Question: I have implemented a code using Type Script and Angular Js and used http.put and passing some data to my web API than get the response from my Web API and fill it into the grid.
But now the problem is i am getting error of 405 Method Not Allowed I tried to make some changes in IIS as by allowing all verbs but if i made the changes and press ok it will not load my application and give HTTP Error 500.19 - Internal Server Error.
I have tried to make changes in my web config as well but still same problem.
I have shown you my TypeScript + Angular Js Controller:-
'''
var customerapp = angular.module('CustomerSearch');
module CustomerSearch.controllers
{
export class CustomerCtrl {
static $inject = ['$scope', '$http', '$templateCache'];
debugger;
constructor(protected $scope: ICustomerScope,
protected $http: ng.IHttpService,
protected $templateCache: ng.ITemplateCacheService) {
$scope.search = this.search;
console.log(angular.element($scope).scope());
}
public search = (search: any) => {
debugger;
var Search = {
ActId: search.txtAct,
checkActiveOnly: search.checkActiveOnly,
checkParentsOnly: search.checkParentsOnly,
listCustomerType: search.listCustomerType
};
this.$scope.customer = [];
this.$scope.ticket = [];
this.$scope.services = [];
this.$http.put('/API/Search/Search', Search).
success((data, status, headers, config) => {
debugger;
this.$scope.cust_File = data[0].customers;
this.$scope.ticket_file = data[0].tickets;
this.$scope.service_file = data[0].services;
}).
error((data, status) => {
debugger;
console.log("Request Failed");
alert(status);
});
}
}
var customerapp = angular.module("CustomerSearch", []);
customerapp.controller('CustomerCtrl', CustomerSearch.controllers.CustomerCtrl);
}
'''
Here is my Web APi:-
'''
[AllowAnonymous]
[HttpPut]
public HttpResponseMessage PutDoSearch(searchItem value)
{
//...Definations
}
'''

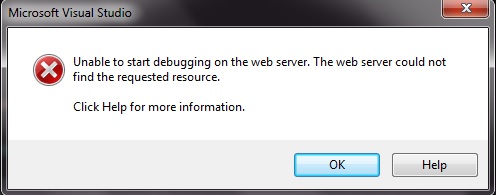
Answer: It is likely that WebDAV is enabled and is interfering with your request. If you aren't using it, you need to get it out of the way so you can use PUT requests for your Web API.
You should be able to do this using your 'web.config' file:
'''
<system.webServer>
/* ... */
<modules>
<remove name="WebDAVModule" />
</modules>
<handlers>
<remove name="WebDAV" />
</handlers>
<security>
<requestFiltering>
<verbs allowUnlisted="false">
<add verb="GET" allowed="true" />
<add verb="POST" allowed="true" />
<add verb="DELETE" allowed="true" />
<add verb="PUT" allowed="true" />
</verbs>
</requestFiltering>
</security>
<system.webServer>
'''
You may also (optionally) decide to ditch the WebDav feature, which you can do by navigating to:
1. Control Panel
2. Uninstall Program
3. Turn Windows features on or off
4. IIS
5. World Wide Web Services
6. Common HTTP feautre
7. WebDAV Publishing